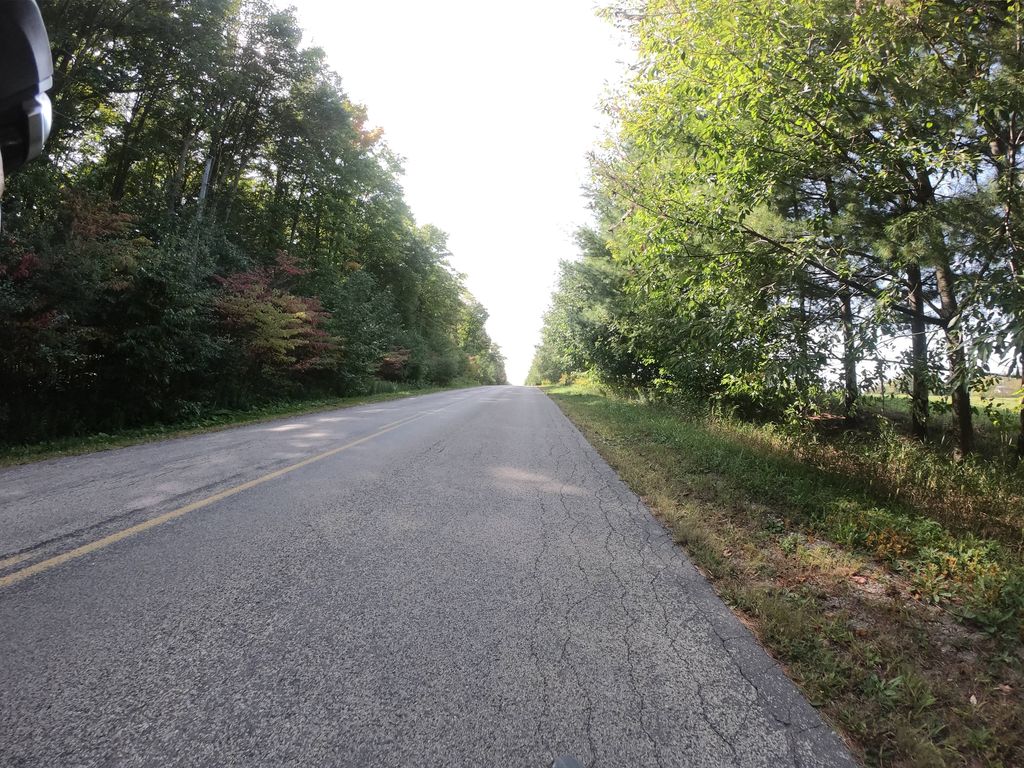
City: kitchener-waterloo